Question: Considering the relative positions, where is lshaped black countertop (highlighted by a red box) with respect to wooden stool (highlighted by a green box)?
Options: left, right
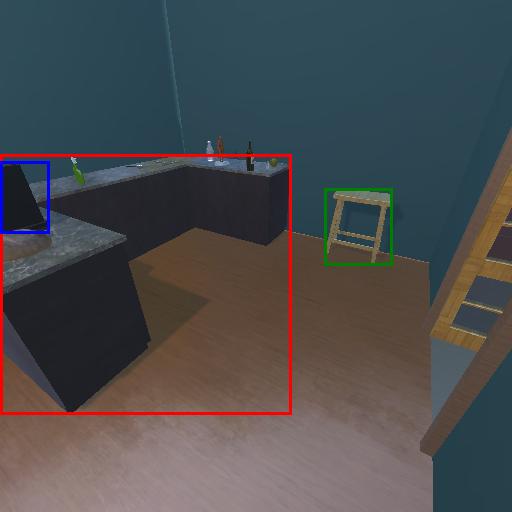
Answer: left